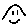
Label: smiley face